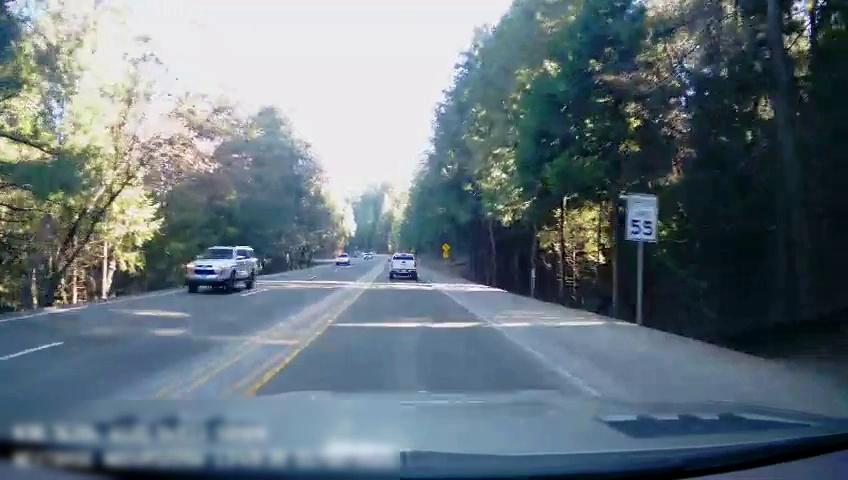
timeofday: Day
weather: Sunny
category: Drivable Space
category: Vehicles | SUV
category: Vehicles | SUV
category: Vehicles | Truck
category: Lanes | Alternate Lane
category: Lanes | Current Lane
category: Lanes | Current Lane
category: Lanes | Opposite Lane
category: Lanes | Opposite Lane
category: Lanes | Opposite Lane
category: Lanes | Opposite Lane
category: Traffic | Signs
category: Traffic | Signs